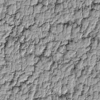
Label: not_dusty